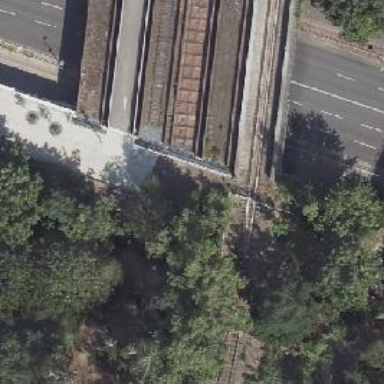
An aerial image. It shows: Disused railway bridge.